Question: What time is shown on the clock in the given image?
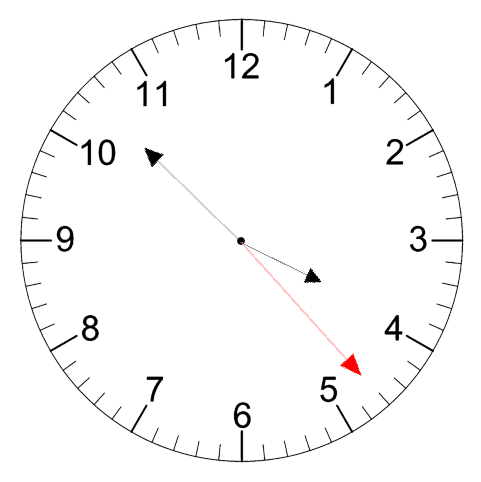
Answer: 03:52:23